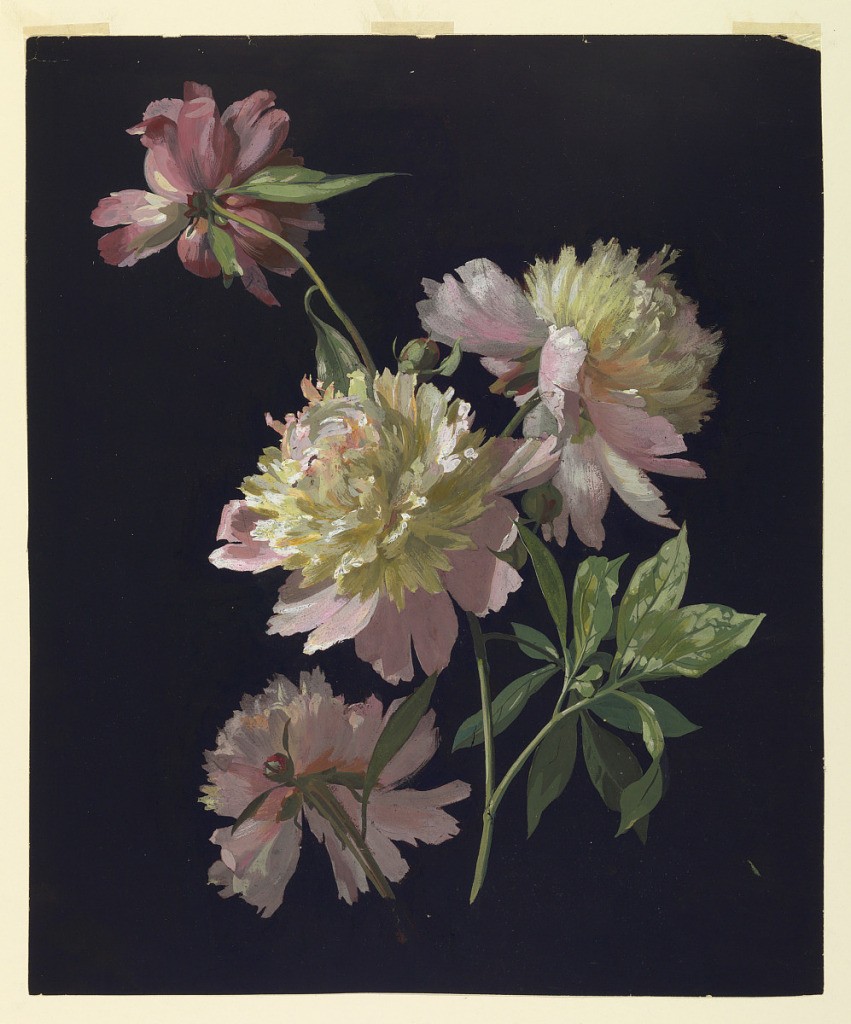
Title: Flower Study, Peonies
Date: ca. 1900
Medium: Brush and gouache on light brown paper
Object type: Drawing
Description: Large pink peonies on a black ground. Four opened blossoms, with the stems cut off short.